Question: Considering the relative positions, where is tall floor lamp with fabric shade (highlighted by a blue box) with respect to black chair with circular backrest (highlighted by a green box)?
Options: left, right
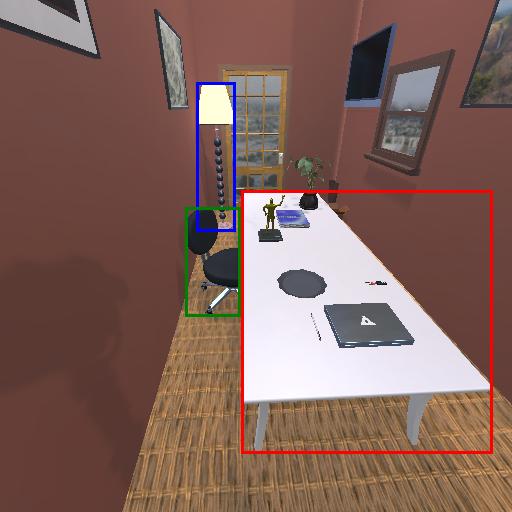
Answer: left